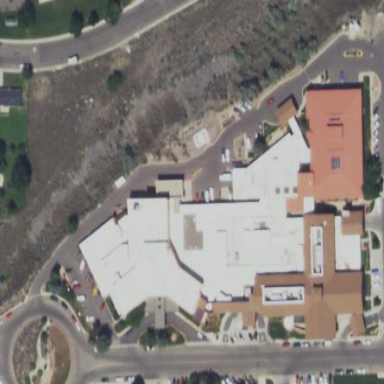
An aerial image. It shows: Hospital providing healthcare services.